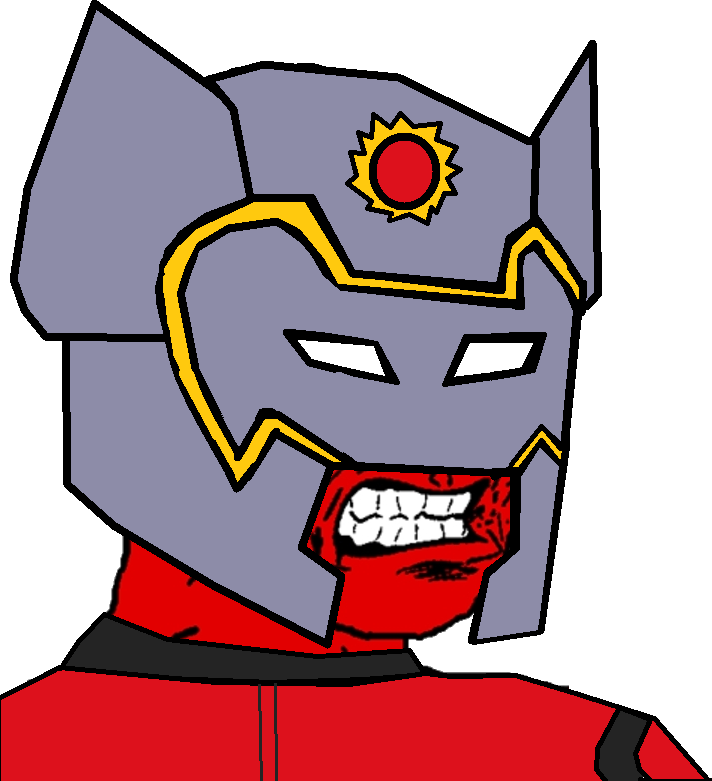
Label: 5_Rage